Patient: sex F, age 58
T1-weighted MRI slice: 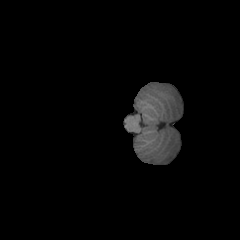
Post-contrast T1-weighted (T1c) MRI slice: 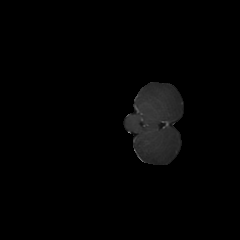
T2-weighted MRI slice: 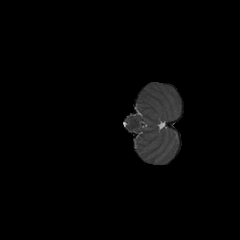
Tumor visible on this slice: no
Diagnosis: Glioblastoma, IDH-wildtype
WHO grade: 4